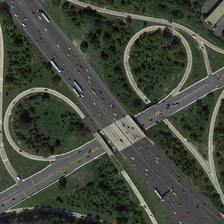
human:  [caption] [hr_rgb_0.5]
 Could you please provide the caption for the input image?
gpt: the house is surrounded by many green trees and roads .

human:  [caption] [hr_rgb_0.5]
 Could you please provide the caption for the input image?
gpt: it is many overpasses and trees in a city .

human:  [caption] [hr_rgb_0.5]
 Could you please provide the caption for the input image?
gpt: he trees and grass are dark green .

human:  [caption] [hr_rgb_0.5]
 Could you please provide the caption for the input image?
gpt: the high and low buildings are located on the green land .

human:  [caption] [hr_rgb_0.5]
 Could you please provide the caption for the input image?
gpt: the house is surrounded by many green trees and roads .